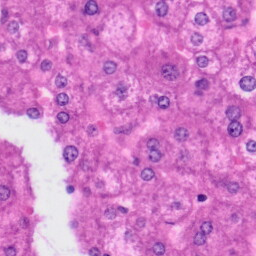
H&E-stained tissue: Liver